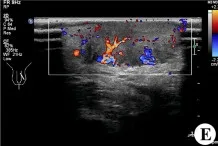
A 67-year-old patient with EMPD. In the preoperative conventional US, a 3.6 x 2.9 x 1.4 cm lesion on the left side scrotal wall appeared to be hypoechogenicity, infiltrative margin, and presence of profuse vascularity (D, E).
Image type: radiology (ultrasound)